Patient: sex M, age 30
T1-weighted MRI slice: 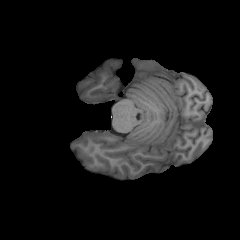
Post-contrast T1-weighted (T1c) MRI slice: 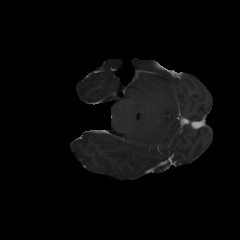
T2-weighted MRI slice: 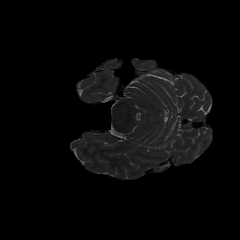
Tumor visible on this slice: no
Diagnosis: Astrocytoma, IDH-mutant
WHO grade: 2